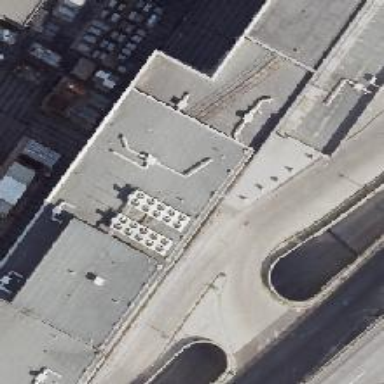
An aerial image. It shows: Commercial building with flat roof.